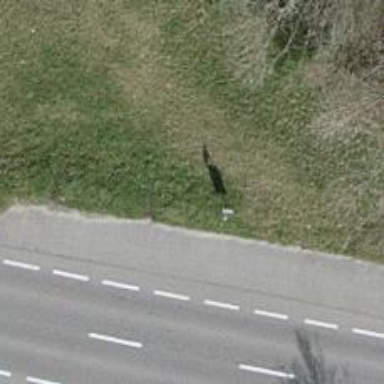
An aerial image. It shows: Bus stop along the road.